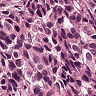
Metastatic tissue present: yes